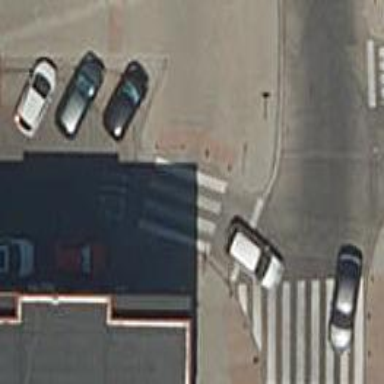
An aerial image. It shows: Uncontrolled crossing on the road.